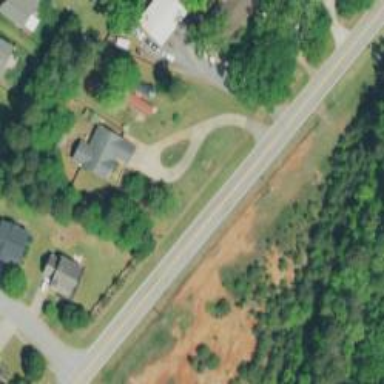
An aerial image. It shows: Turning loop on the road.